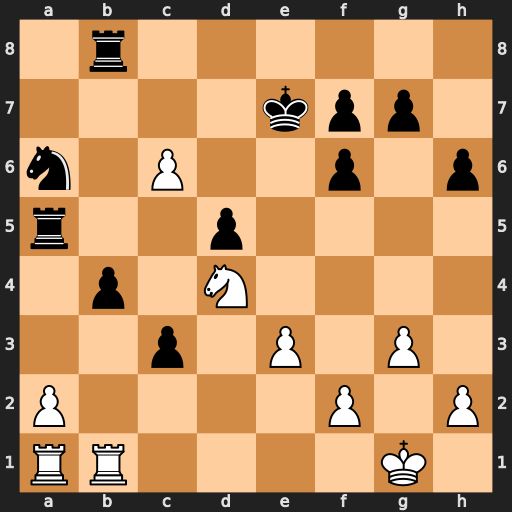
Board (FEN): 1r6/4kpp1/n1P2p1p/r2p4/1p1N4/2p1P1P1/P4P1P/RR4K1
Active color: w
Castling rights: -
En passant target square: -
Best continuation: c7 Nxc7 Nc6+ Kd6 Nxa5